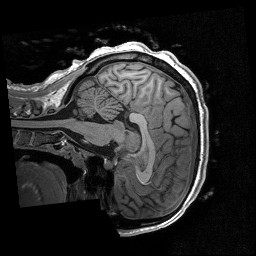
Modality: T1w
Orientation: sagittal
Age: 21
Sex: female
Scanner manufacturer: siemens
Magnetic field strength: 3 T
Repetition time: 2.53 s
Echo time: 0.00219 s